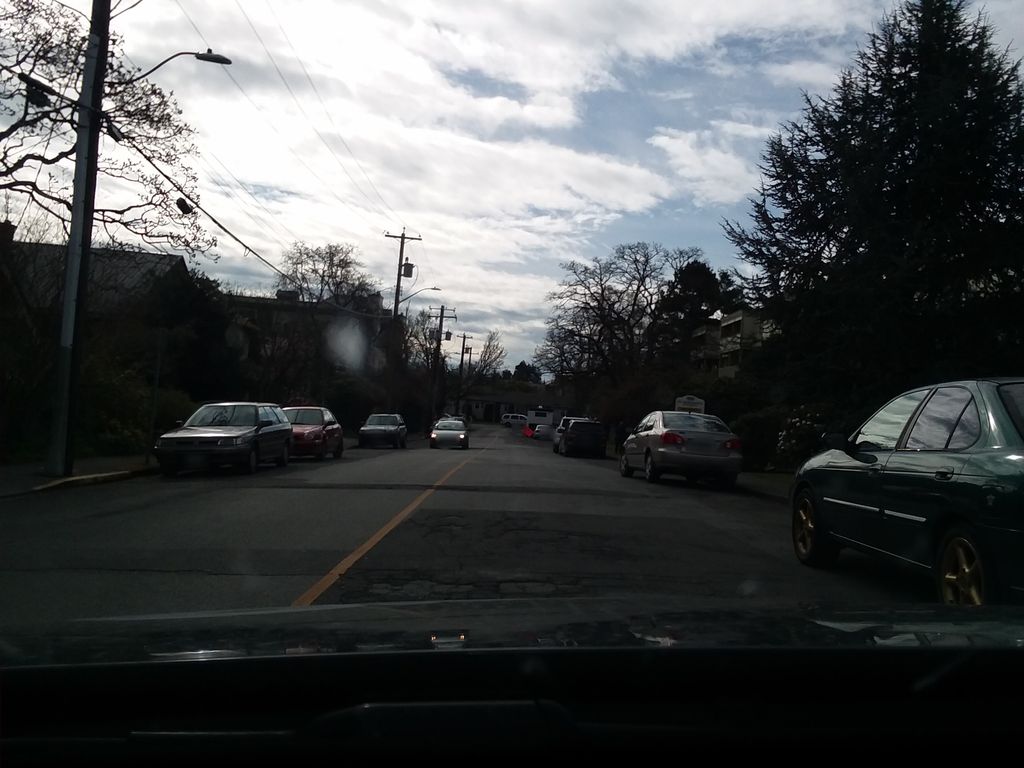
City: victoria